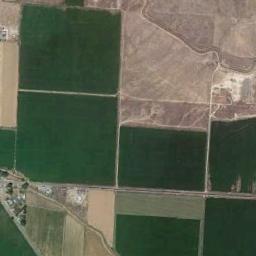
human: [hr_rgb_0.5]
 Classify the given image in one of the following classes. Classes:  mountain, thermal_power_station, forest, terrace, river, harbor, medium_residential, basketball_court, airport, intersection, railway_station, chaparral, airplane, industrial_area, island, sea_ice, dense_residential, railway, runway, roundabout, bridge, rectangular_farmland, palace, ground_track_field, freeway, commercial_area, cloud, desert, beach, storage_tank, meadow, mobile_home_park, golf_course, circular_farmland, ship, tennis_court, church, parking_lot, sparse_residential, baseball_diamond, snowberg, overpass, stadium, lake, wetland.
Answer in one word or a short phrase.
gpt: rectangular_farmland